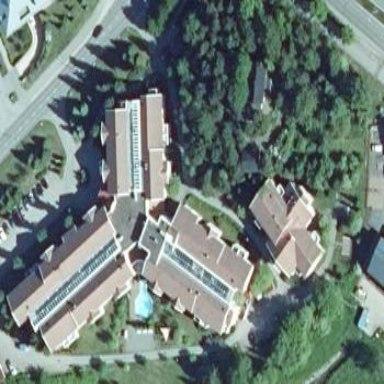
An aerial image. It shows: Nursing home.